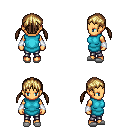
a pixel art fantasy rpg character, female body template, human, tanned skin, teal tunic, metal pants, blonde twin-tailed hairstyle, white cloth bracers, white slippers, four views (front, back, left, right), 2x2 character sprite sheet, small pixel art, hard edges, no anti-aliasing